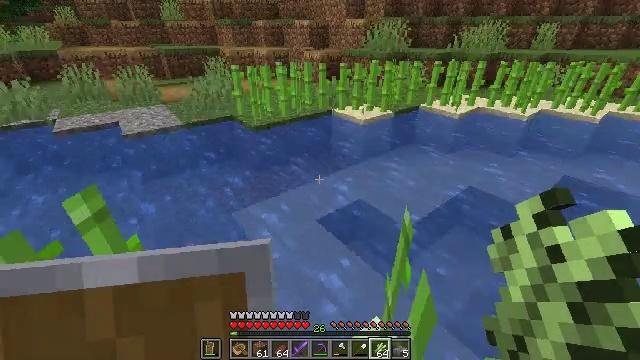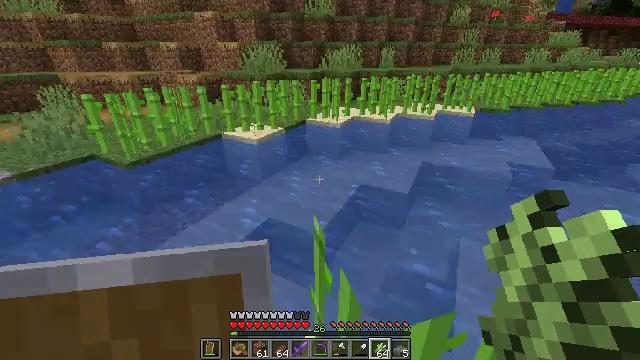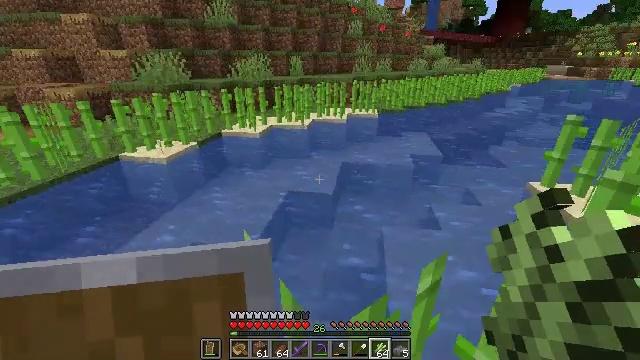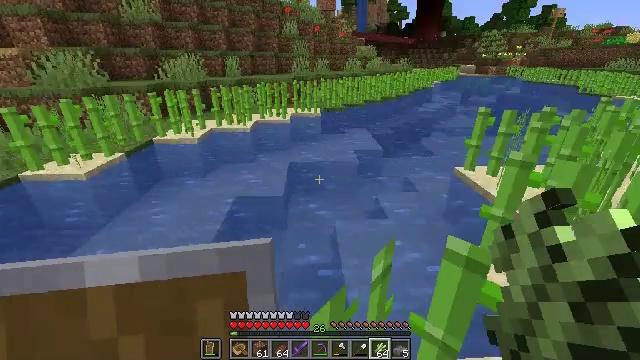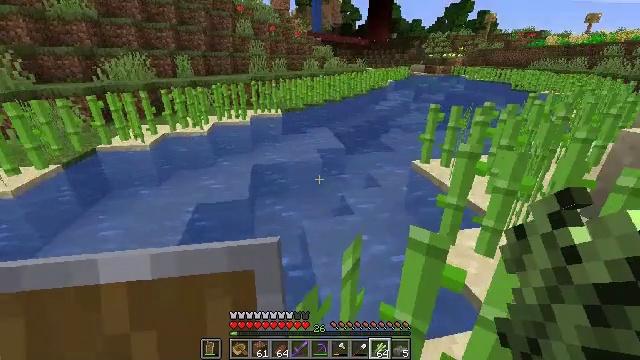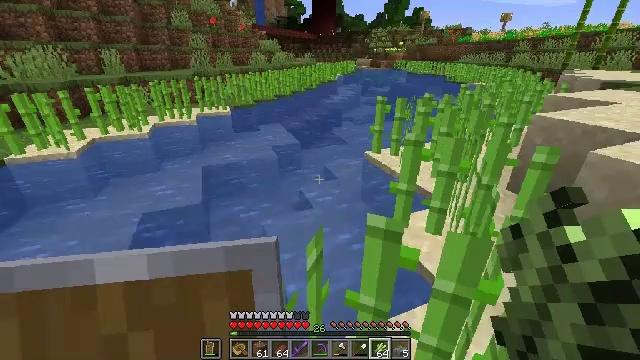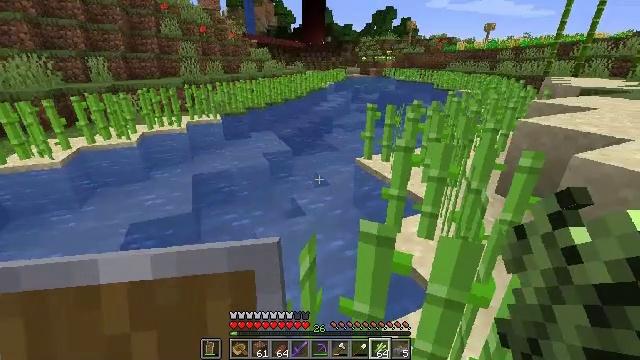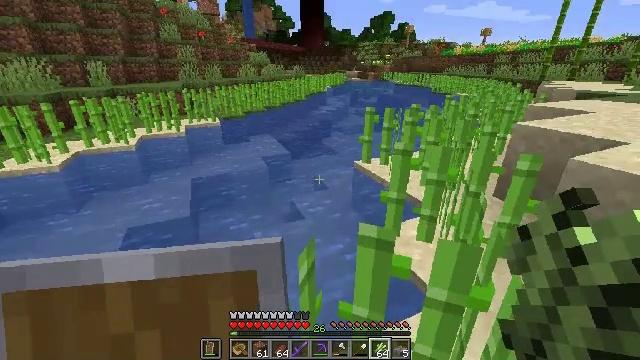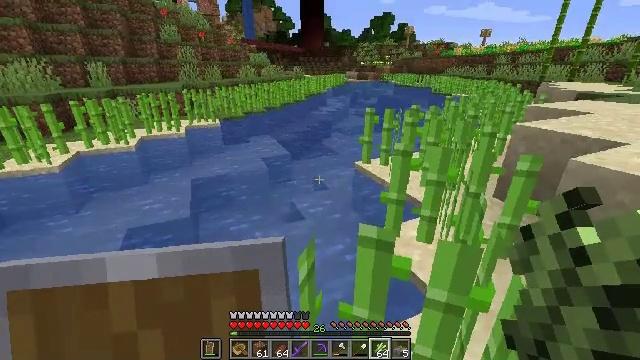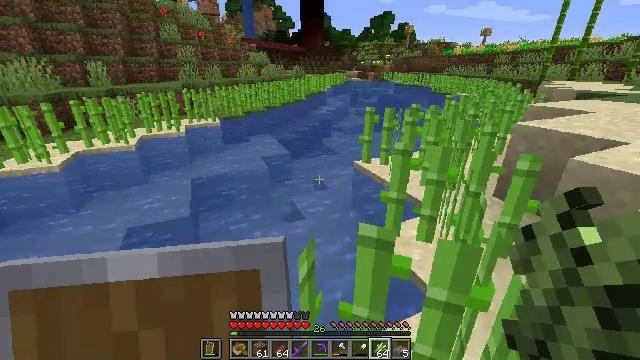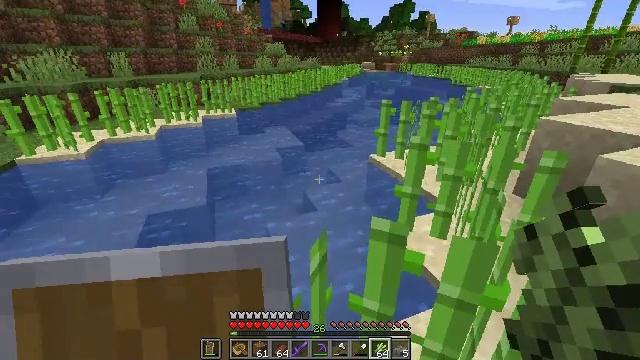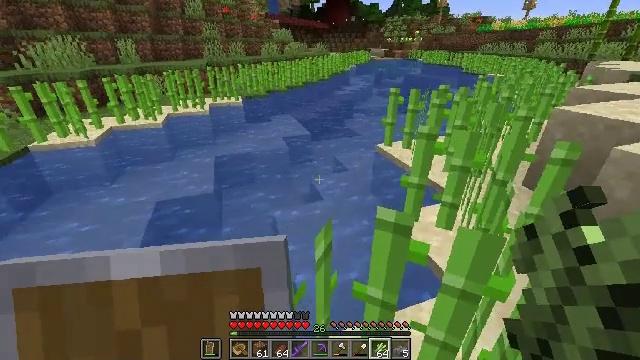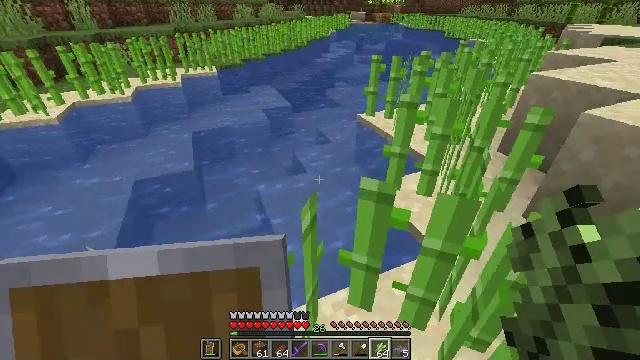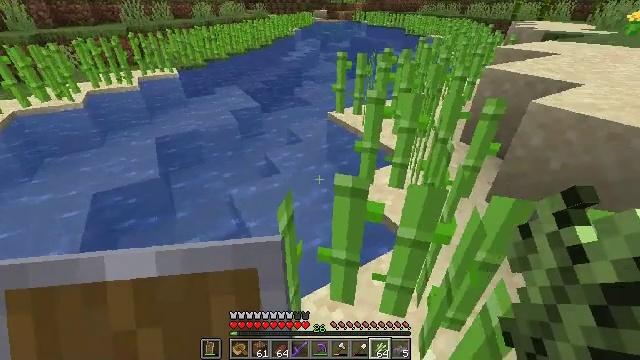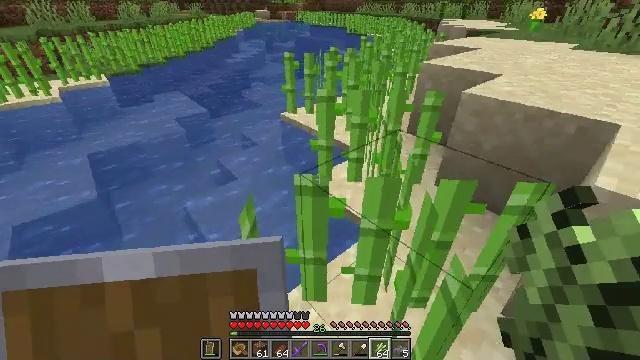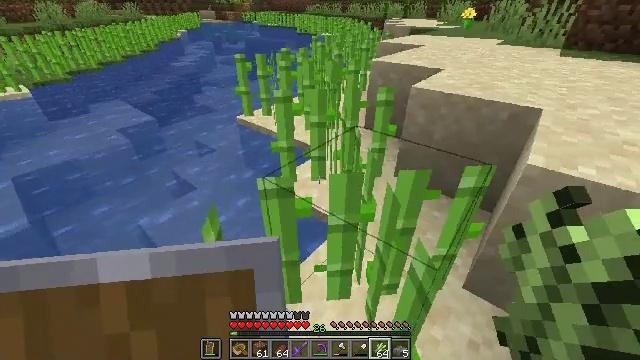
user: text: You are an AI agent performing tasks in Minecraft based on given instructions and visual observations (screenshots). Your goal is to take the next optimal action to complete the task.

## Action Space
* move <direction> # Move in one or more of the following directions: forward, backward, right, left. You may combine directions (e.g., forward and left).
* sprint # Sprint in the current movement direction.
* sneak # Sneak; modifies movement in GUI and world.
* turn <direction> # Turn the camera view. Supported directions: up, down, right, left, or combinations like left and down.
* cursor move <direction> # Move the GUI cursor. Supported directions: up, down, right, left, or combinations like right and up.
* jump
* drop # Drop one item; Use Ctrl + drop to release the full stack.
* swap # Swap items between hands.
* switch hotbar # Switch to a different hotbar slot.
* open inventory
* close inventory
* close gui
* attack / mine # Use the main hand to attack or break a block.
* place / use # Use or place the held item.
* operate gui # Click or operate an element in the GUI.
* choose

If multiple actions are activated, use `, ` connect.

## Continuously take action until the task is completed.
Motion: motion action
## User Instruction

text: Remove a bamboo from the inventory.
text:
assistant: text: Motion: turn right and up
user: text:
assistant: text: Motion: turn right and up
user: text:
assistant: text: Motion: turn right
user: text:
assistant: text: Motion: turn right
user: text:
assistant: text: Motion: turn right and down
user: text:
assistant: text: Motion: turn right and up
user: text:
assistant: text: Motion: no_op
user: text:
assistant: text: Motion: no_op
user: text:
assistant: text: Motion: no_op
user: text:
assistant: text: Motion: turn left and down
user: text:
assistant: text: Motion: turn left and down
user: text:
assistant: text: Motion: turn right and down
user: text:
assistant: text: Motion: turn right
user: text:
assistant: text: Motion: turn right
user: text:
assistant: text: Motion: turn right
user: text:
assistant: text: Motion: turn right
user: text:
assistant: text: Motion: turn right
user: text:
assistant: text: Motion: turn right
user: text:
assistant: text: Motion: no_op
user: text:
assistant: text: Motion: no_op
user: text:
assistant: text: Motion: move forward, turn up
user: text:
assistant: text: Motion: move forward, turn up
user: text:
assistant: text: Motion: move forward, turn up
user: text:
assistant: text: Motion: turn up
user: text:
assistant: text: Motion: turn up
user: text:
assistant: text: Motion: move forward, turn up
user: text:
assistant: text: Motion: move forward, turn up
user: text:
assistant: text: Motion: move forward, turn up
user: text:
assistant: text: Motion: move forward, turn up
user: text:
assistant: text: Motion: move forward, turn left and up